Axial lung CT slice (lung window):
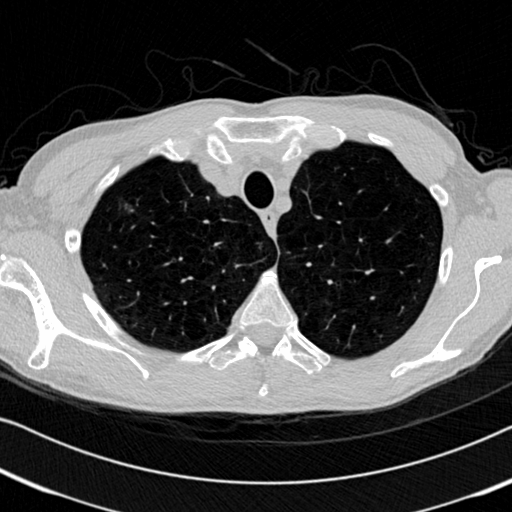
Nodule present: no